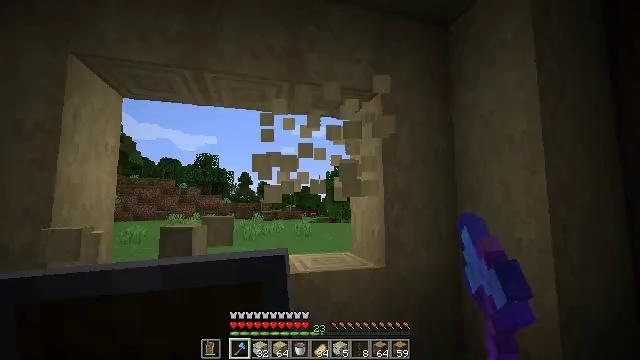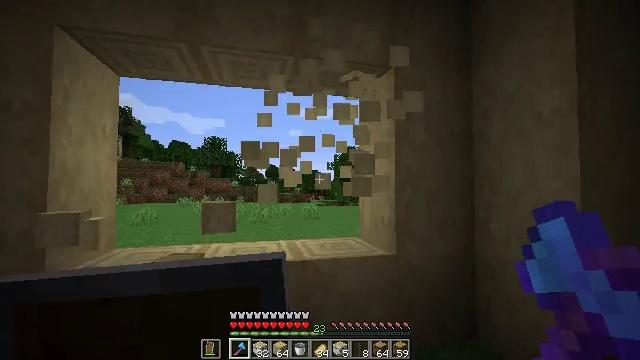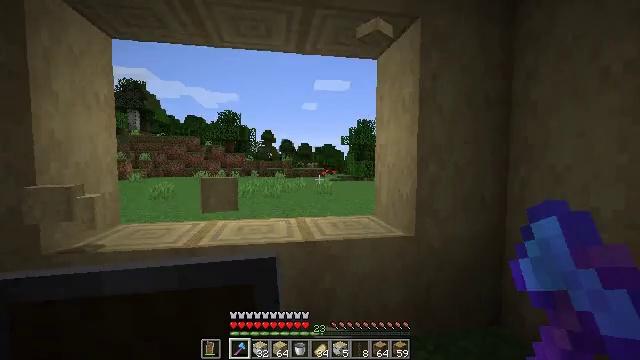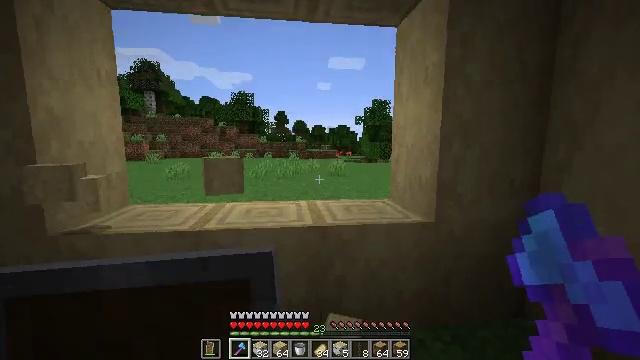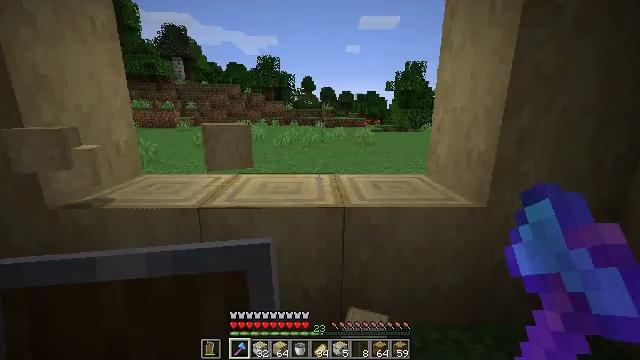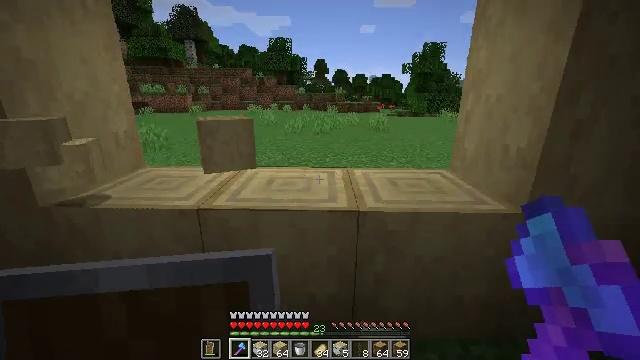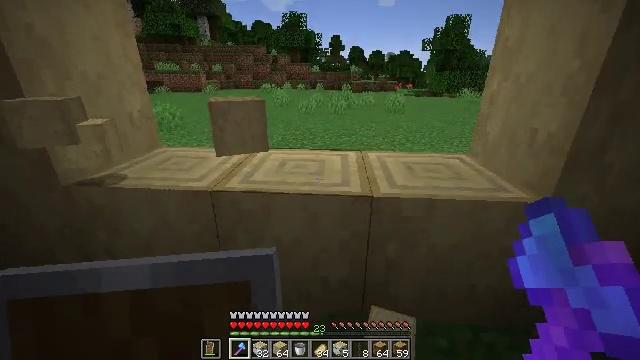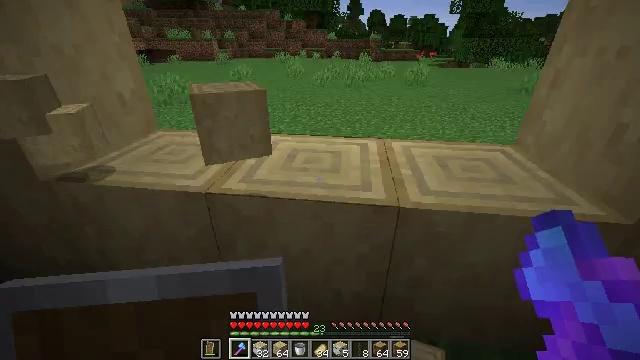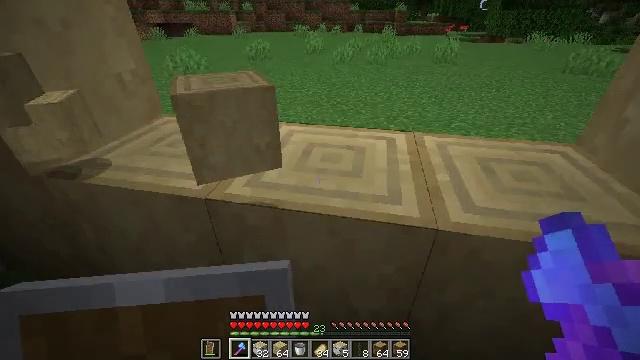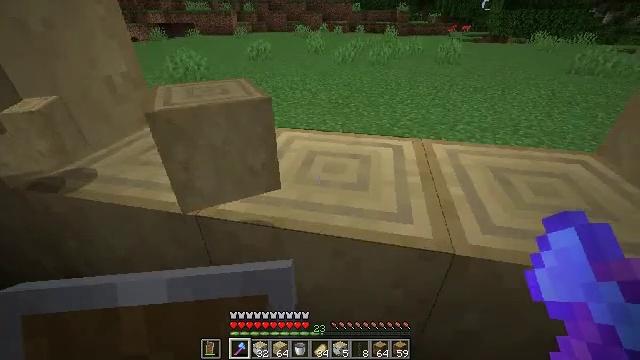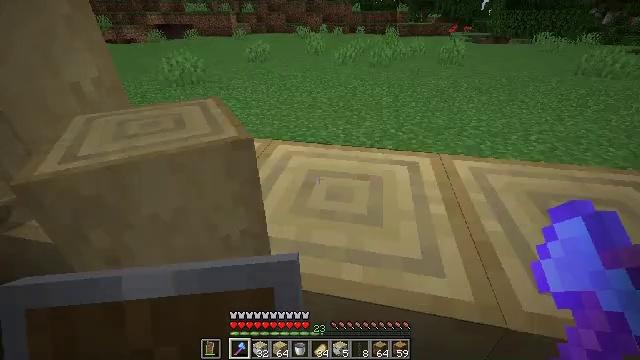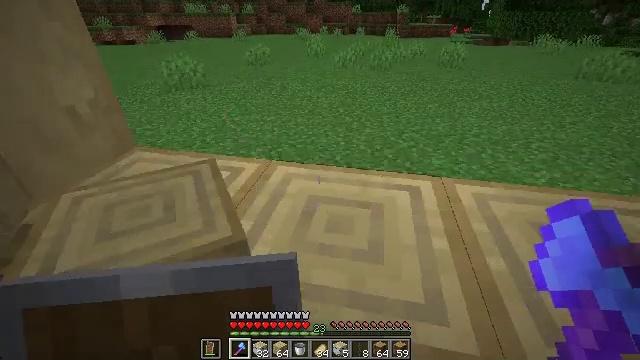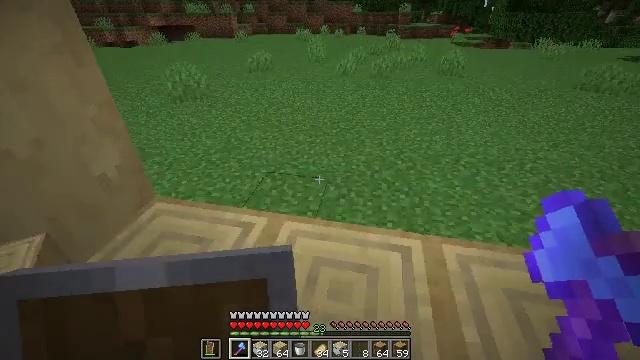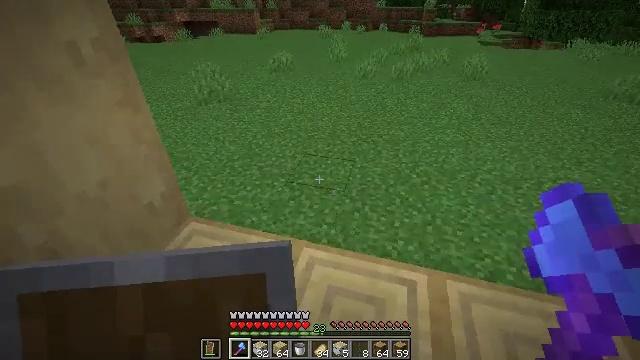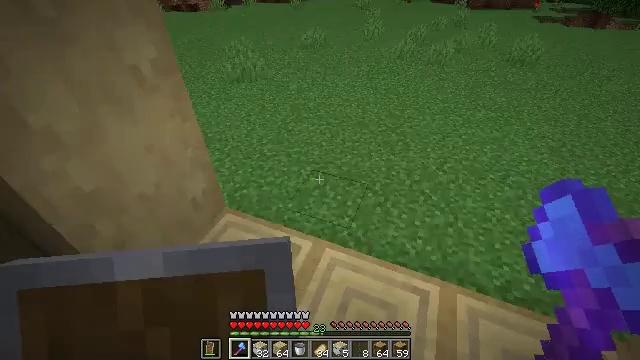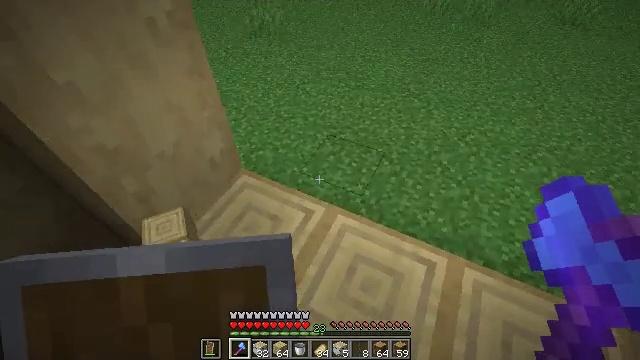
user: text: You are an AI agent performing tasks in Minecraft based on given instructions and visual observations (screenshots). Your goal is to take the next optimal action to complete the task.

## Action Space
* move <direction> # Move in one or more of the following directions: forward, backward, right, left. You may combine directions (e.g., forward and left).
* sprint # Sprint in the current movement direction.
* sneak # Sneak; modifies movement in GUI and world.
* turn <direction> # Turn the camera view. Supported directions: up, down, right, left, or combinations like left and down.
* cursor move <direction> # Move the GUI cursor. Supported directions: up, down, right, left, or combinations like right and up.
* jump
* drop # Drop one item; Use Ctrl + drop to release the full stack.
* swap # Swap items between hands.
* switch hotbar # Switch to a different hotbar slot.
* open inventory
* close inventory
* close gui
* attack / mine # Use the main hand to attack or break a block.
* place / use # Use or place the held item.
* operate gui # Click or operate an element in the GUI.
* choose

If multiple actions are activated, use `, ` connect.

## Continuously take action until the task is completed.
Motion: motion action
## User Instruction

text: Gather stripped dark oak for building.
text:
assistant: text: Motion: move forward, turn left and down, attack / mine
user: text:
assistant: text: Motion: move forward, turn left and down
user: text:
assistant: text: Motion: move forward, turn left and down
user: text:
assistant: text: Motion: move forward, turn left and down
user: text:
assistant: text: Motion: move forward, turn left and down
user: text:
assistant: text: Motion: move forward, turn left and down
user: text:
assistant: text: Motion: move forward, turn left and down
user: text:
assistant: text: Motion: move forward, turn left and down
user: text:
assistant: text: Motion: move forward
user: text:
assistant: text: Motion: move forward
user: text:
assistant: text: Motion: move forward, jump
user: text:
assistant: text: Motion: move forward, jump
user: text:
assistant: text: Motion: move forward, turn left and down, jump
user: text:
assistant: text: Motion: move forward, turn left and down, jump
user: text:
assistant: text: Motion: move forward, turn left and down, jump
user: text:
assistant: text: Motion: move forward, turn left and down, jump
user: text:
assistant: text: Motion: move forward, turn left and down
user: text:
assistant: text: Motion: move forward, turn left and down
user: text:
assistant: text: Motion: move forward, turn left
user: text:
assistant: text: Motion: move forward and move right, turn left and up
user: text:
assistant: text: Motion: move forward and move right, turn left and up
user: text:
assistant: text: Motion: move right, turn left and up
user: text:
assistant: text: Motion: move back and move right, turn left and up
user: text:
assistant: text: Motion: move back and move right
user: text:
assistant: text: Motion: move back and move right
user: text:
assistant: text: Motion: move back
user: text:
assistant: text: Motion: move back, turn left
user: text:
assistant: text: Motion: move back, turn left and up
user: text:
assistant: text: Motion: move back, turn left and up
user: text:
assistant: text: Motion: move back, turn left and up